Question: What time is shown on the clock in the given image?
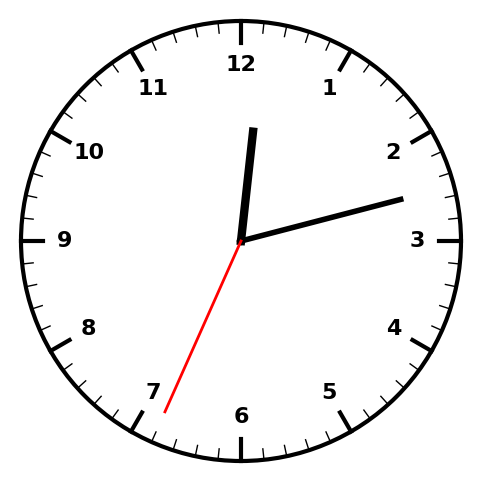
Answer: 12:12:34